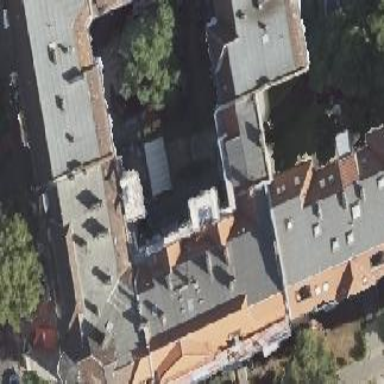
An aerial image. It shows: Beautiful apartment building with mansard roof.